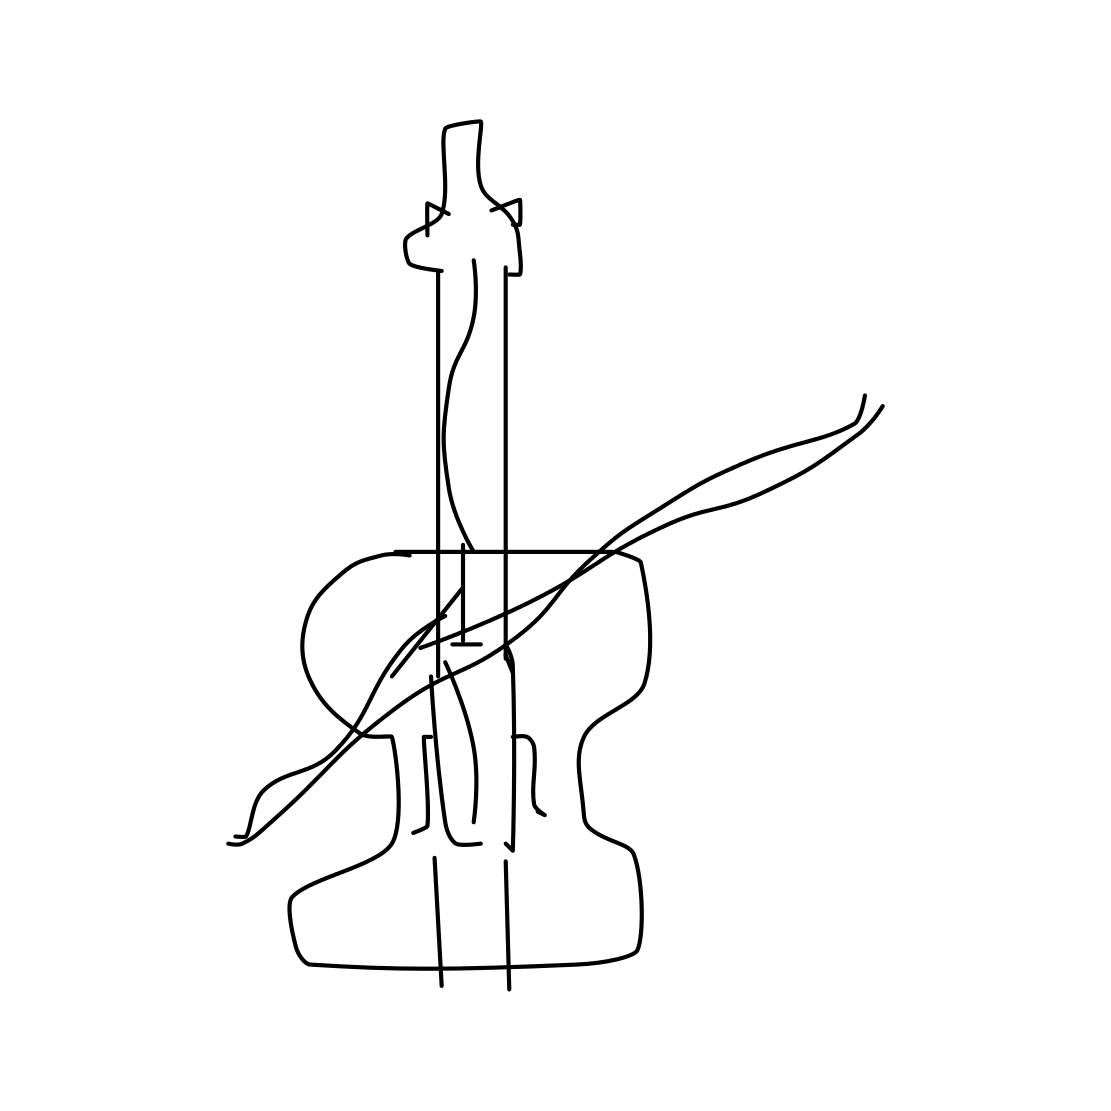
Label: violin